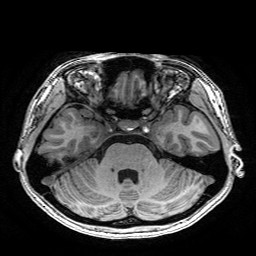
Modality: T1w
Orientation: coronal
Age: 20
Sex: female
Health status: healthy
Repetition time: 2.53 s
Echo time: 0.0034 s